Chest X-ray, AP view. Patient: 22 years old, sex M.
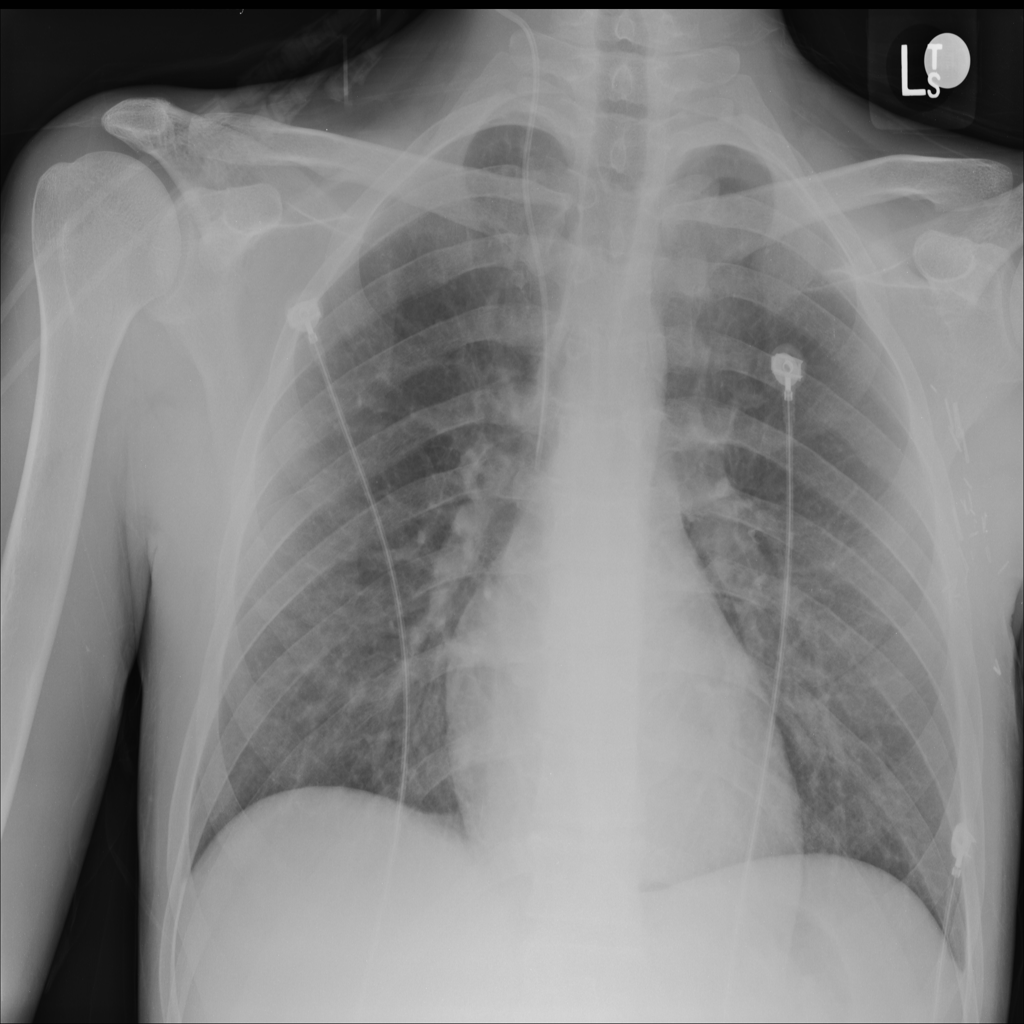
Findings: No Finding